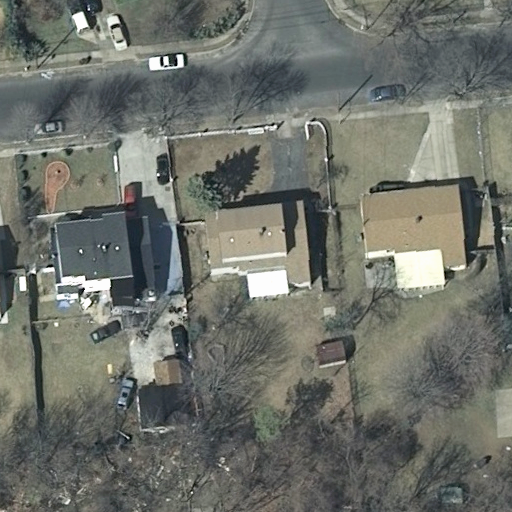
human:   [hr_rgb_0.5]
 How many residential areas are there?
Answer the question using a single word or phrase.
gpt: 1

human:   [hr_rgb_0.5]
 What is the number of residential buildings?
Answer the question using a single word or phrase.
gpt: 3

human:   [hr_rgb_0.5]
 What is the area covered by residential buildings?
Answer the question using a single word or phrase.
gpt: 985m2

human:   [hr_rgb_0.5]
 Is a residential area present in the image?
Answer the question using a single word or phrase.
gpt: yes

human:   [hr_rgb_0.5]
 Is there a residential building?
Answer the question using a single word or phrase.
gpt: yes

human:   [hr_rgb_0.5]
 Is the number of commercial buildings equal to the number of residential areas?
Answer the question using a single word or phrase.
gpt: no

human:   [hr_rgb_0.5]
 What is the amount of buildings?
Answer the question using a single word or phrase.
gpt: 3

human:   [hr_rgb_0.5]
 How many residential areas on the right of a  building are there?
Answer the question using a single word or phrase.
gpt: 0

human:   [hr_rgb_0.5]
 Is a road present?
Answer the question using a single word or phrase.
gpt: yes

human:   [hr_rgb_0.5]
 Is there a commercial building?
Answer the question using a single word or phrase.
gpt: no

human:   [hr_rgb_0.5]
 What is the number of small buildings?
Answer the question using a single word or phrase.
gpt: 0

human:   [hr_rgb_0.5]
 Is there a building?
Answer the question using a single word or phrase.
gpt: yes

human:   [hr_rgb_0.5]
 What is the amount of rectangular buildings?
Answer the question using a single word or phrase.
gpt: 0

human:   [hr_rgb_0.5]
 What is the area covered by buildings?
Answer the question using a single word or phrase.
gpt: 985m2

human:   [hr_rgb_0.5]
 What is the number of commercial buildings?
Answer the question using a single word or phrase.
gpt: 0

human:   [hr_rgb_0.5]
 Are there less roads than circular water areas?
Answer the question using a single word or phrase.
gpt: no

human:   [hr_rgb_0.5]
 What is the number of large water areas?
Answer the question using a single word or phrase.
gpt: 0

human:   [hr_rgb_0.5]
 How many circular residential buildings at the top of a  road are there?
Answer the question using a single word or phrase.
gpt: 0

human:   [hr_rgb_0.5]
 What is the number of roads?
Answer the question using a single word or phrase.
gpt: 2

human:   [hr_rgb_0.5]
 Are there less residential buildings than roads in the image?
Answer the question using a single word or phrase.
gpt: no

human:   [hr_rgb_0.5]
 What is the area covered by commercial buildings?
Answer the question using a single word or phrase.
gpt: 0m2

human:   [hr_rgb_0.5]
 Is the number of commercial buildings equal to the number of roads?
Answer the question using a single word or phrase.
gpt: no

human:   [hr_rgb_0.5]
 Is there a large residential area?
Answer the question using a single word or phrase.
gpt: yes

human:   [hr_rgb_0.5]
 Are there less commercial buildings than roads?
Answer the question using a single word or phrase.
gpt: yes

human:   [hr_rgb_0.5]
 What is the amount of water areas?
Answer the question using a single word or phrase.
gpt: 0

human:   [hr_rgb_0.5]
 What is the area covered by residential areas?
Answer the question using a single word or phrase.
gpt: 10611m2

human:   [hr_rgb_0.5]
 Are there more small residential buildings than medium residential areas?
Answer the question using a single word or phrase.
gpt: no

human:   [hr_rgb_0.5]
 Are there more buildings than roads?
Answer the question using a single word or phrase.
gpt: yes

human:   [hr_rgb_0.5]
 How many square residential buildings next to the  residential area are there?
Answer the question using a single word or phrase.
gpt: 0

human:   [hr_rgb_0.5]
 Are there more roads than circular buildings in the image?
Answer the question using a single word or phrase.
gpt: yes

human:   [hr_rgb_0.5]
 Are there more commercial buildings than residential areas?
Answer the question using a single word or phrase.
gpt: no

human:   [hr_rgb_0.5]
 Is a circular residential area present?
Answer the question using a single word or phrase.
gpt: no

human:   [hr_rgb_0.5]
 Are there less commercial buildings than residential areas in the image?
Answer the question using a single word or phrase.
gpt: yes

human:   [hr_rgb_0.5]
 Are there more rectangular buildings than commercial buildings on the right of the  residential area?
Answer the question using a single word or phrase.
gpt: no

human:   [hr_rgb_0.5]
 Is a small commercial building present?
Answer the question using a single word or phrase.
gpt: no

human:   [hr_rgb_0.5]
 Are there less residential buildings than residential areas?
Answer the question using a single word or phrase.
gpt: no

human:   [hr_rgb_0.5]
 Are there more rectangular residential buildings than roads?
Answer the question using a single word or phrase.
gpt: no

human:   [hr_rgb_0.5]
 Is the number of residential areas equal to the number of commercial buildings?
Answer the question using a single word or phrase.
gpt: no

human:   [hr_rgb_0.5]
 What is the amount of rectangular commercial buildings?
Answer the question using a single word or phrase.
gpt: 0

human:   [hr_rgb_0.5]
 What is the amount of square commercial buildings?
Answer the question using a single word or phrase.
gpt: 0

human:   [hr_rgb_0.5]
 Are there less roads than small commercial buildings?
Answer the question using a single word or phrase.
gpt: no

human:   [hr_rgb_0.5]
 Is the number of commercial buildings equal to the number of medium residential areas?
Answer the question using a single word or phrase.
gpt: yes

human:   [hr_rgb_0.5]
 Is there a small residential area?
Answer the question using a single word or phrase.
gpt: no

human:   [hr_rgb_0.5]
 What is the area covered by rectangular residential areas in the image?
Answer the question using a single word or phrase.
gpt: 10611m2

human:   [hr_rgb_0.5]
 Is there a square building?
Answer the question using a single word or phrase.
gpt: no

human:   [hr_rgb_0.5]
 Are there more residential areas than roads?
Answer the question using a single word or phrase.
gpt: no

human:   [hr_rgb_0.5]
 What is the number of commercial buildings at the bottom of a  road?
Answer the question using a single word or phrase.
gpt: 0

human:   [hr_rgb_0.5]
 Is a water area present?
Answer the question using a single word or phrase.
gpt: no

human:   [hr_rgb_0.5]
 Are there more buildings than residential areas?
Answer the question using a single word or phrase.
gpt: yes

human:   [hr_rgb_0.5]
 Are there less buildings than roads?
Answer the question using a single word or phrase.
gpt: no

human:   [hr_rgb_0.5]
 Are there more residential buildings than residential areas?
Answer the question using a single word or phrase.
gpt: yes

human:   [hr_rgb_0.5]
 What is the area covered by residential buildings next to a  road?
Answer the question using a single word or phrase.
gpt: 985m2

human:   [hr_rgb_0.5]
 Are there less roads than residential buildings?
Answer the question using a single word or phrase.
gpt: yes

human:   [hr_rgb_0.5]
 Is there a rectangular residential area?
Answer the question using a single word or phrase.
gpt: yes

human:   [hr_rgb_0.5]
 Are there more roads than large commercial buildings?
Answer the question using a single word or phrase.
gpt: yes

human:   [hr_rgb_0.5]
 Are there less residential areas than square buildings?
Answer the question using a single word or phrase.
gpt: no

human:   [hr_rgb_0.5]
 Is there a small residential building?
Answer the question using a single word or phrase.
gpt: no

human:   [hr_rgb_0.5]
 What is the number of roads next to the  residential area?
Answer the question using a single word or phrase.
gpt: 2

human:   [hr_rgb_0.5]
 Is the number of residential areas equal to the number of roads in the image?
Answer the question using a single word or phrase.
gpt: no

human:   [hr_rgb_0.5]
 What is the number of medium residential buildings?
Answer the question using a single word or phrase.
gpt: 3

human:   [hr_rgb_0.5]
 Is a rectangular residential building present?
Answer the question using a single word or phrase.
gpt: no

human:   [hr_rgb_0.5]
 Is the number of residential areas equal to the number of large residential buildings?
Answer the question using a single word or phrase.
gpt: no

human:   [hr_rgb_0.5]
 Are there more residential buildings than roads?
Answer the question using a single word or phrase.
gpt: yes

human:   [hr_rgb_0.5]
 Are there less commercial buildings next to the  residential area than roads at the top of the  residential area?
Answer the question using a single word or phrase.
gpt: yes